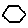
Label: hexagon